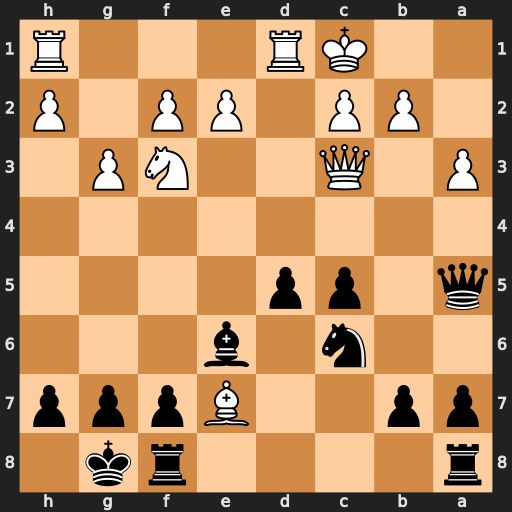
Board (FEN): r4rk1/pp2Bppp/2n1b3/q1pp4/8/P1Q2NP1/1PP1PP1P/2KR3R
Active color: b
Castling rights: -
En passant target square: -
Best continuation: Qxc3 bxc3 Nxe7